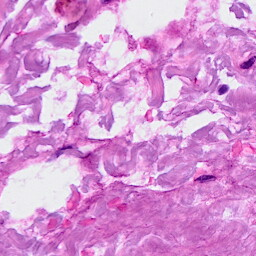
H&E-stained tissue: Breast